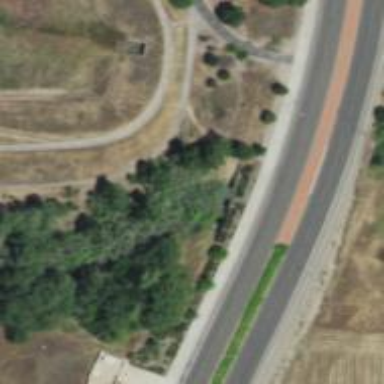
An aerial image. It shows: Culvert tunnel.